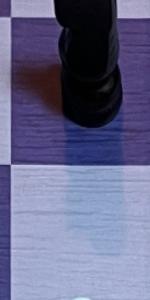
Label: Empty